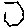
Label: hexagon